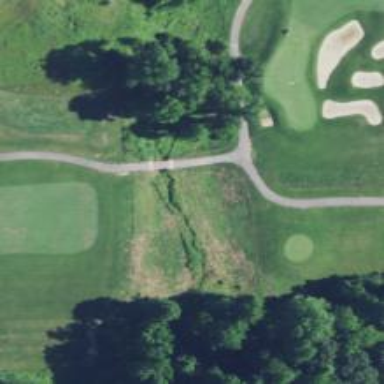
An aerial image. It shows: Pathway for golfing.